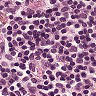
Metastatic tissue present: no